Question: I have Xcode 6.3 installed on 3 Macs with the latest version of Yosemite and on every one of them the 'Resizing Behavior' button is missing. I can't find any Preference or View setting to bring it back. I've scoured the internet, but I can't find anyone with a similar issue. I've uninstalled and reinstalled Xcode with no joy.
Anyone else have this issue?

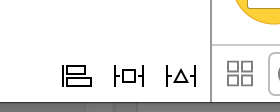
Answer: It's been removed permanently. Apple says it caused confusion with siblings and descendents. Check out the Stack button on the same toolkit; Apple recommends using Stack Views before pinning